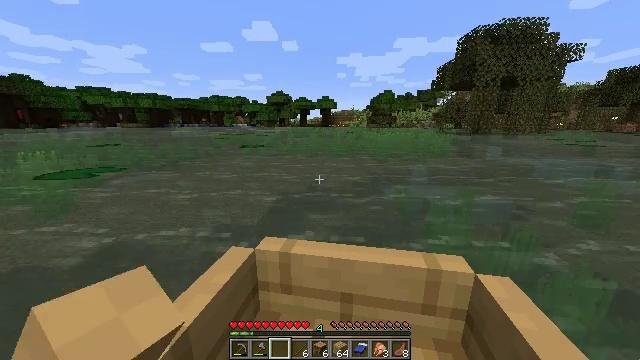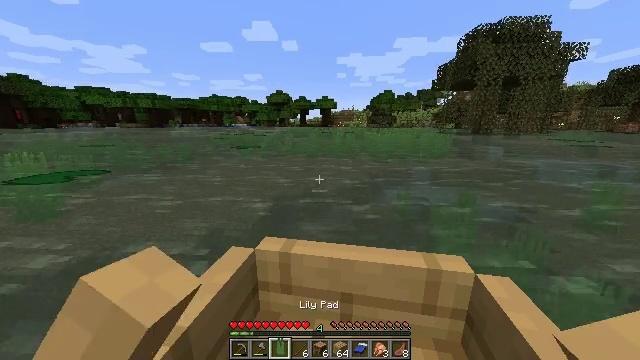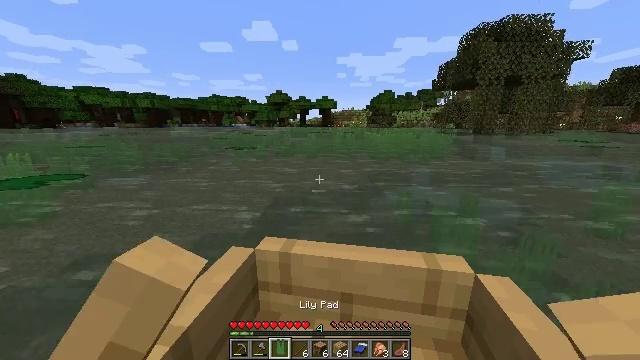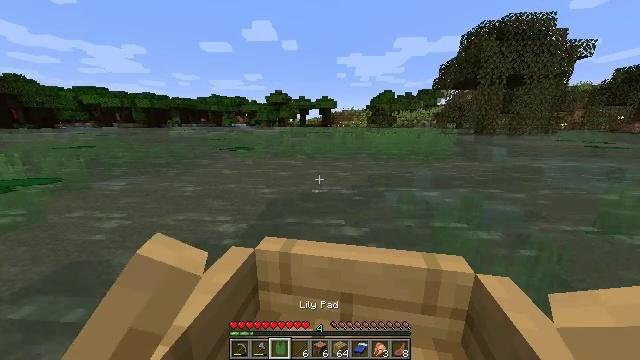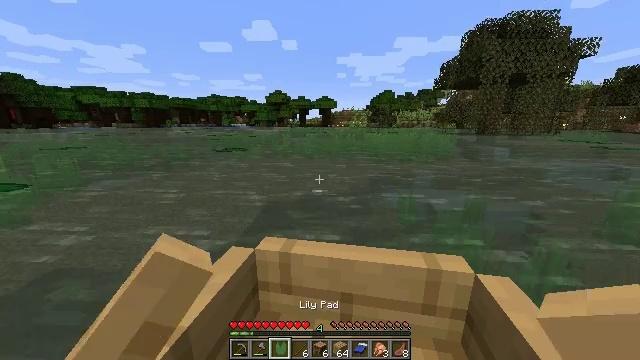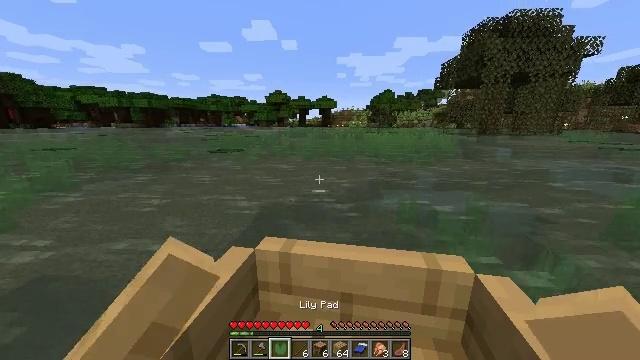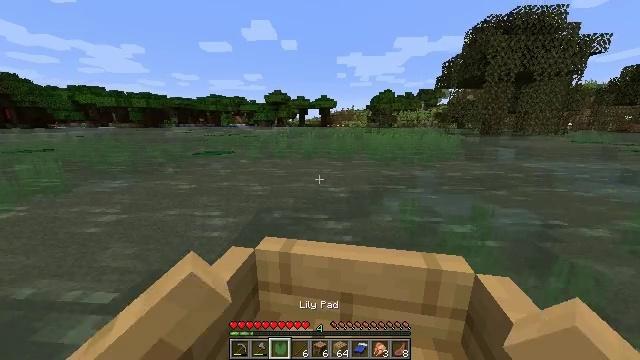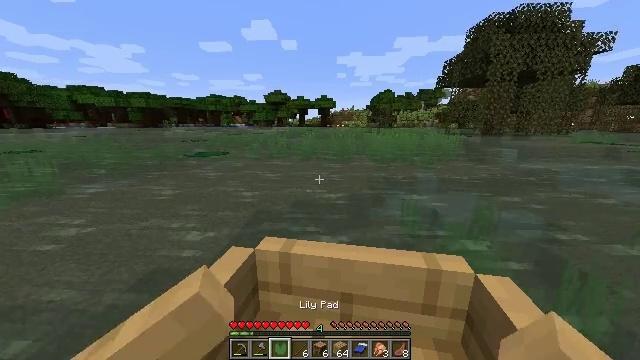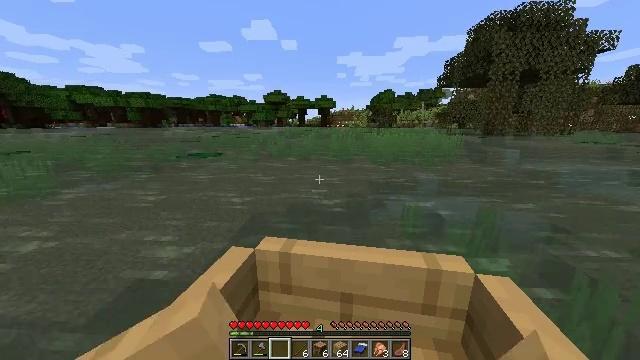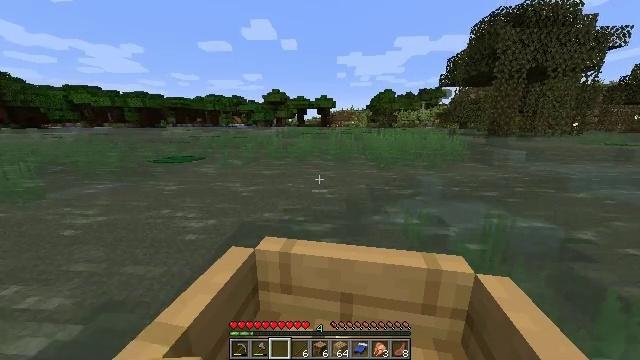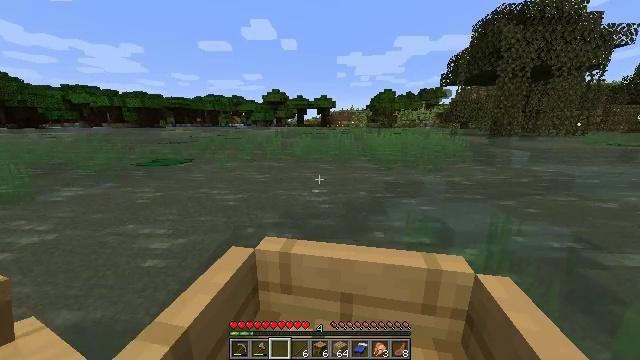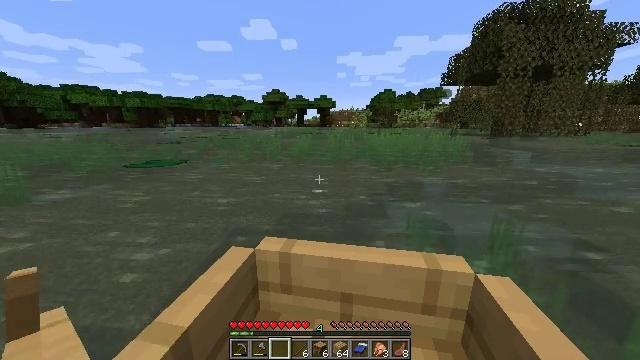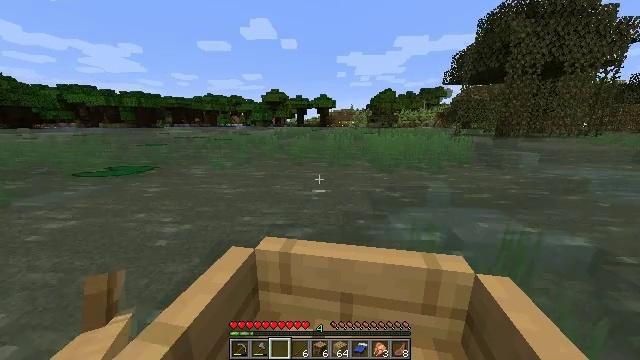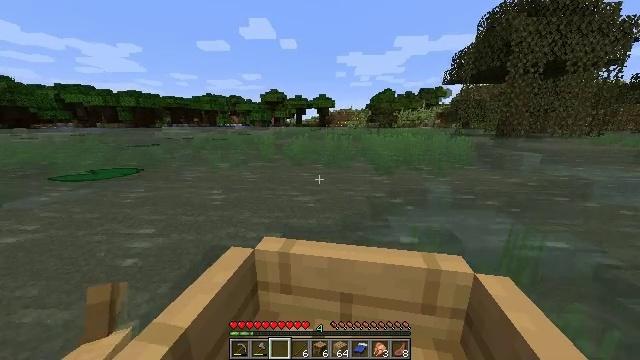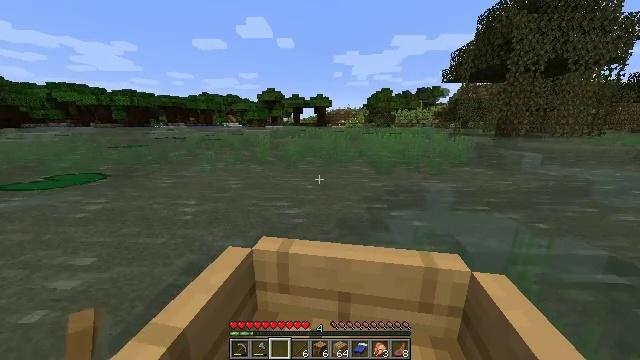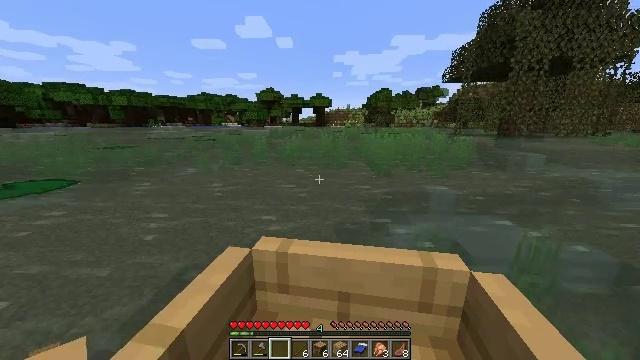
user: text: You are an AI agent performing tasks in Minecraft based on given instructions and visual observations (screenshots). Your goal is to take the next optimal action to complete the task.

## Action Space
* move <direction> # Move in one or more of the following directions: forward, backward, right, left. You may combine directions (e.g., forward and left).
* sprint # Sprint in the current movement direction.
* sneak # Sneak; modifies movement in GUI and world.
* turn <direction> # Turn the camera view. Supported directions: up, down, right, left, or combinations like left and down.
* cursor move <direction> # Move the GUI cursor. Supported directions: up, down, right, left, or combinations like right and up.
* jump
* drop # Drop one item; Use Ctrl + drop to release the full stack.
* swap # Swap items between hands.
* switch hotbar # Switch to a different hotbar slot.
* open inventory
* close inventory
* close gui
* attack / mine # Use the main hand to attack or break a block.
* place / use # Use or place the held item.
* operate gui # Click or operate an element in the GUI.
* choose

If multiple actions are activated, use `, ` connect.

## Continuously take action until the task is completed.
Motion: motion action
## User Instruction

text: Remove a lily pad from the inventory.
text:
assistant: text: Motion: move forward, sprint
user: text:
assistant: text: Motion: move forward, sprint
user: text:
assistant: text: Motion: move forward, sprint
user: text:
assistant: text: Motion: move forward, sprint
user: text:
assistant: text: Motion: move forward, sprint
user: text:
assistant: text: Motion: move forward, sprint
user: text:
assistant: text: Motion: move forward, sprint
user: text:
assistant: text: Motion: move forward, sprint, drop
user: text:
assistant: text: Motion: move forward, sprint, drop
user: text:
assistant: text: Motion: move forward, sprint, drop
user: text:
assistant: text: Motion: move forward, sprint
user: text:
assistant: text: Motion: move forward, sprint
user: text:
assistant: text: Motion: move forward, sprint, drop
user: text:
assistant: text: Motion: move forward, sprint, drop
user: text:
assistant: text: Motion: move forward, sprint, drop
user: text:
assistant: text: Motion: move forward, sprint
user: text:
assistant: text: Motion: move forward, sprint
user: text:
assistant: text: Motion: move forward, sprint
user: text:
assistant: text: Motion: move forward, sprint
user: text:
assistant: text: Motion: move forward, sprint
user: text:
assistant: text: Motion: move forward, sprint
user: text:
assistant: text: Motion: move forward, sprint
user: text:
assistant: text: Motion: move forward, sprint
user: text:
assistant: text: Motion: move forward, sprint
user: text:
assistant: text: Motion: move forward, sprint
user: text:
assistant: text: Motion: move forward, sprint
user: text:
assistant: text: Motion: move forward, sprint
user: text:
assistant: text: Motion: move forward, sprint
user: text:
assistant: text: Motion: move forward, sprint
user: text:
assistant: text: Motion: move forward, sprint